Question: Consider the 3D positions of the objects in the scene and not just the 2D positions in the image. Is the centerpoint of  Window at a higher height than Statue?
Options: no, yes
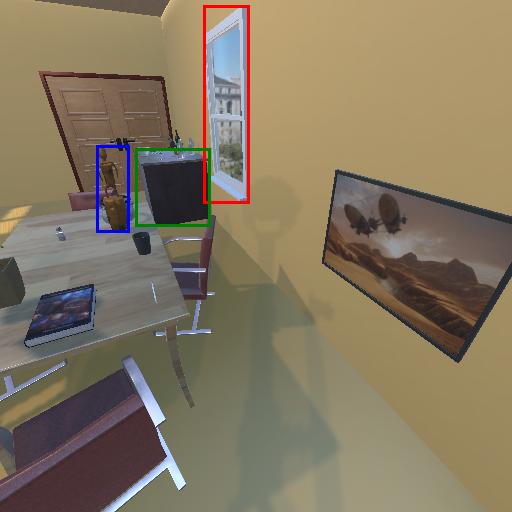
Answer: no